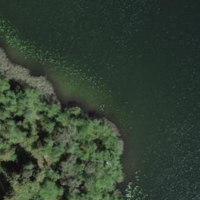
EUNIS habitat code: 14
Species observed at this site:
Phalacrocorax carbo